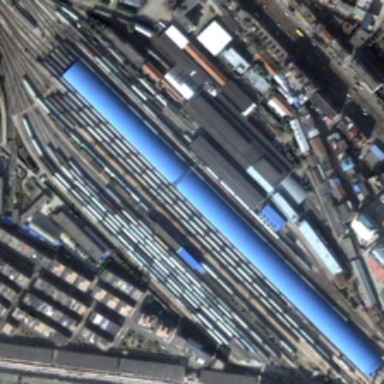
Many buildings are in two sides of a railway station .